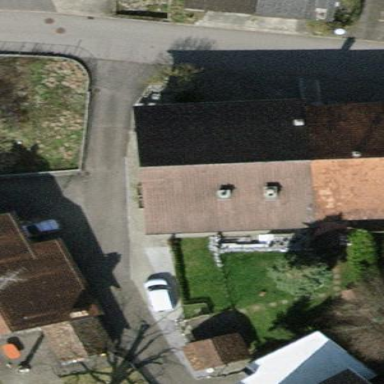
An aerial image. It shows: Terrace-style building with gabled roof.